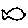
Label: fish